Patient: sex M, age 48
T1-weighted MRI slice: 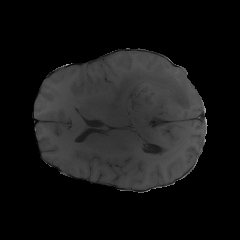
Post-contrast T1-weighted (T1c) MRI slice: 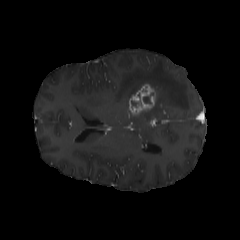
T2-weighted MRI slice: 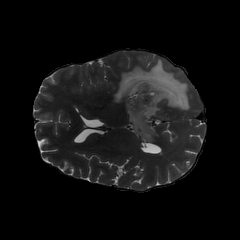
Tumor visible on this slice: yes
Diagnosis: Glioblastoma, IDH-wildtype
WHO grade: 4